【题型】解答题　【知识点】平面几何　【难度】easy
如图, 已知点 $D, E, F$ 分别在 $\triangle ABC$ 的边 $AB, AC, BC$ 上, $DE // BC$, $\angle 1 + \angle 2 = 180^\circ$, $\angle 3 = 40^\circ$, 求：$\angle B$ 的度数。

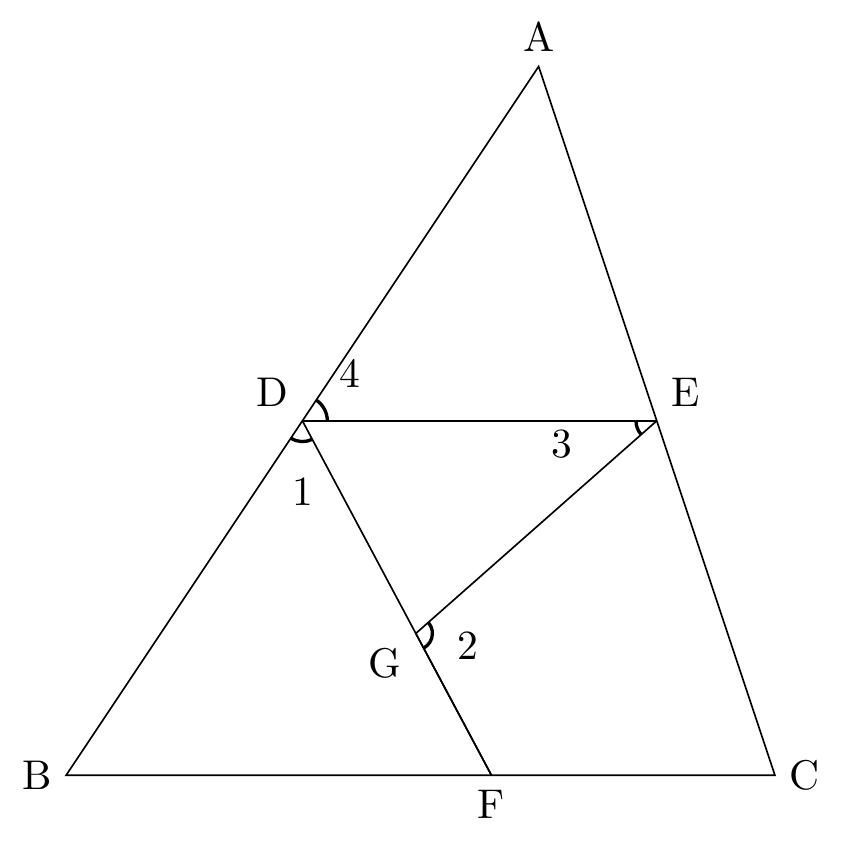
【解答】
解：$\because \angle 1 + \angle 2 = 180^\circ$, $\angle DGE + \angle 2 = 180^\circ$,

$\therefore \angle 1 = \angle DGE$

$\therefore AB // GE$

$\therefore \angle 4 = \angle 3 = 40^\circ$,

又 $\because DE // BC$,

$\therefore \angle B = \angle 4 = 40^\circ$。

故答案为：$40^\circ$。